Question: Firebug complains about a syntax error in one of my external CSS files and always blames the first line:
'SyntaxError: syntax error'
For testing purposes I tried to comment out and remove the first rule completely, but the error is still displayed for the next rule. All style sheets in the file are ignored.

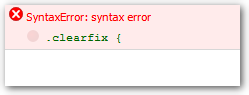
Answer: Actually this is a JavaScript syntax error, not a CSS problem. This happens when absent-mindedly copy-pasting HTML tags and including a CSS file using a script tag.
Actually, the browser tries to parse the CSS content as JavaScript, which of course does not work. The solution is simple:
'''
<script src="style.css"></script> <!-- won't work -->
<link rel="stylesheet" type="text/css" href="style.css"/> <!-- better :) -->
'''